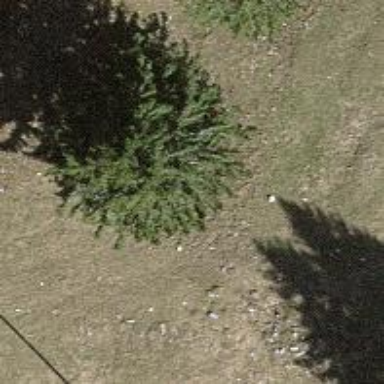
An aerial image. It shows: Single tag "natural: tree."